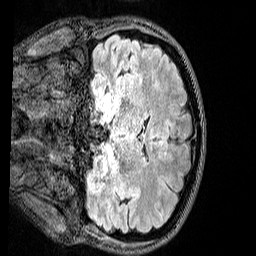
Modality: FLAIR
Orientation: coronal
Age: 23
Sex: female
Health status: healthy
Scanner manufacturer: siemens
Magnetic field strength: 3 T
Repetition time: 5 s
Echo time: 0.388 s